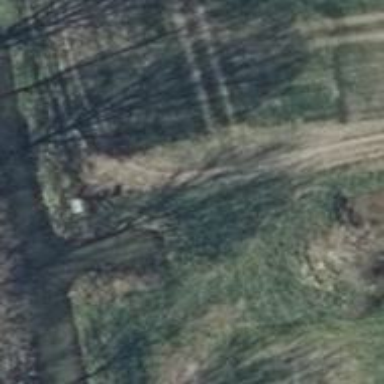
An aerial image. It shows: Culvert tunnel.